Question:
I have to draw a pie chart similar to this graph. I have to display data label with text in two lines as mentioned in the image (Actual Count and the percent value) I want to know whether this is possible or not using core plot. I am using the below delegate to to get either percent or the actual count, but not sure of how to get both values in that. Any help would be highly appreciated.
'''
-(CPTLayer *)dataLabelForPlot:(CPTPlot *)plot recordIndex:(NSUInteger)index {
if([plot isKindOfClass:[CPTPieChart class]]) {
static CPTMutableTextStyle *labelText = nil;
if (!labelText) {
labelText= [[CPTMutableTextStyle alloc] init];
labelText.color = [CPTColor blueColor];
}
NSDecimalNumber *portfolioSum = [NSDecimalNumber zero];
for (NSDecimalNumber *price in [[CPDStockPriceStore sharedInstance] dailyPortfolioPrices]) {
portfolioSum = [portfolioSum decimalNumberByAdding:price];
}
NSDecimalNumber *countValue = [[[CPDStockPriceStore sharedInstance] dailyPortfolioPrices] objectAtIndex:index];
NSString *labelValue = [NSString stringWithFormat:@"%@",countValue];
CPTTextLayer *textLayer = [[CPTTextLayer alloc]initWithText:labelValue];
return textLayer;
}
else {
return nil;
}
}
'''
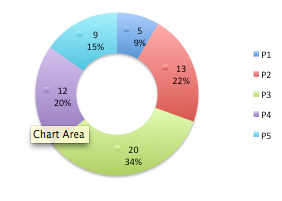
Answer: The text layer allows to specify an attributed string. Try this and add
where needed. You can also apply different styling for different parts in the string (as usual with attributed strings). In fact, even a simple NSString will allow to split a lable into 2 lines. Just add
where needed.